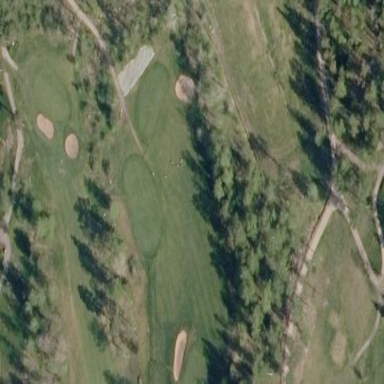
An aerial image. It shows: Grassy area designated as golf fairway.